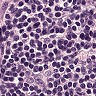
Metastatic tissue present: no